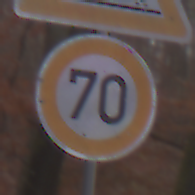
Verkehrszeichen: Geschwindigkeit70
Zusatzzeichen oben: SplittSchotter
Umgebung: Outdoor, Nature
Tageszeit: Midday
Wetter: Overcast
Licht: Natural
Jahreszeit: Autumn
Kontrast: LowContrast